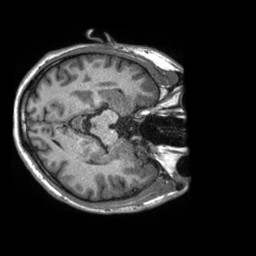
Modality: T1w
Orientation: axial
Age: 27
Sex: male
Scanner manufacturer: siemens
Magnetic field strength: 3 T
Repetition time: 2.3 s
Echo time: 0.00288 s